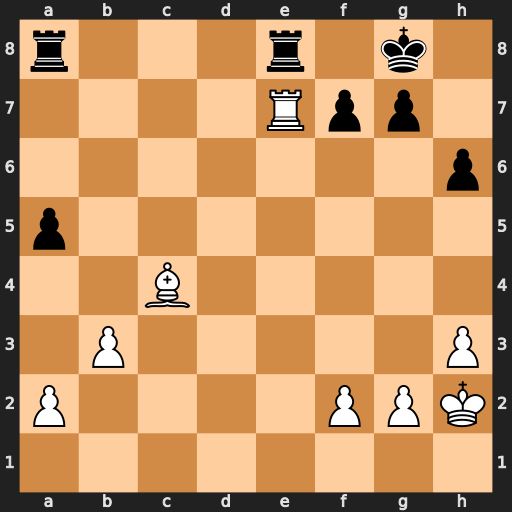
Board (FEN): r3r1k1/4Rpp1/7p/p7/2B5/1P5P/P4PPK/8
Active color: w
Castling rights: -
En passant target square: -
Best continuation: Bxf7+ Kf8 Rxe8+ Rxe8 Bxe8